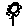
Label: flower